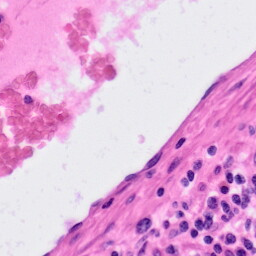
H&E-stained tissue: Colon